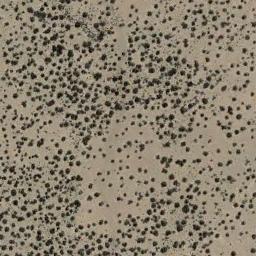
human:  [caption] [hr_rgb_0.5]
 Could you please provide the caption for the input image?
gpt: The chaparral is consist of many bushes on the desert .

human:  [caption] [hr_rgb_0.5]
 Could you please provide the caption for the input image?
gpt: A lot of dense chaparrals grow in the desert .

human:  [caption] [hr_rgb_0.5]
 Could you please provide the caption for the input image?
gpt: Chaparral is evenly distributed on the sand .

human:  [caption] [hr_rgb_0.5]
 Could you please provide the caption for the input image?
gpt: There are several trees and some weeds in this desert .

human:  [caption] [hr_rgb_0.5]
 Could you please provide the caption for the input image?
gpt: The chaparral is uneven but dense .